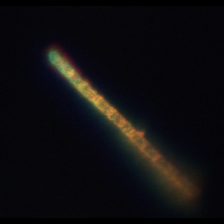
Taxon: Leptocylindrus
Group: Diatoms